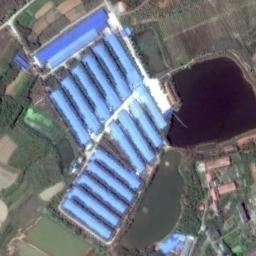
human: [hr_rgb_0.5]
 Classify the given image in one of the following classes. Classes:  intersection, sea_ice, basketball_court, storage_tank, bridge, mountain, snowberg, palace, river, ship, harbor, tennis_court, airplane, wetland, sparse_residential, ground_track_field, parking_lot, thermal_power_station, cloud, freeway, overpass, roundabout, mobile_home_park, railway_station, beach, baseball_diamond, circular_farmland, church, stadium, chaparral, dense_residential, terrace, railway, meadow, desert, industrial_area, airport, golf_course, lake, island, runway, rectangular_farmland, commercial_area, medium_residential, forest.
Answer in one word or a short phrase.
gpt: industrial_area